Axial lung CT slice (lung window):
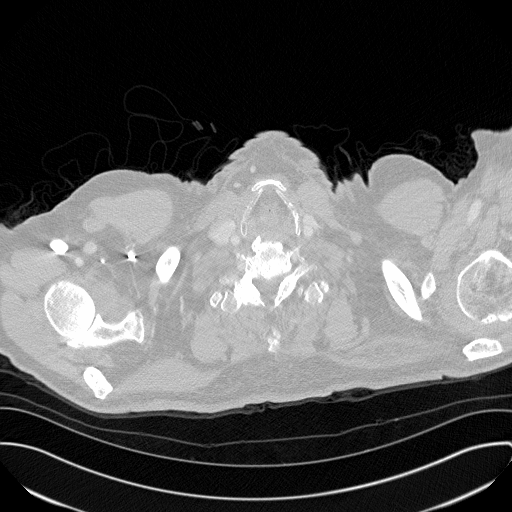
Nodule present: no